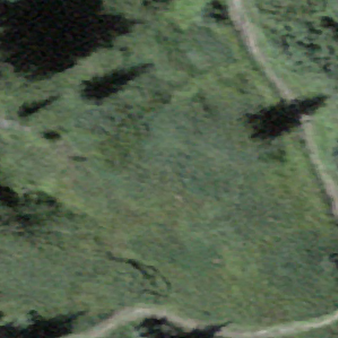
Label: other